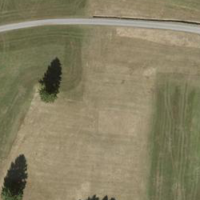
EUNIS habitat code: 24
Species observed at this site:
Anacamptis morio